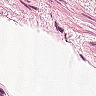
Metastatic tissue present: no